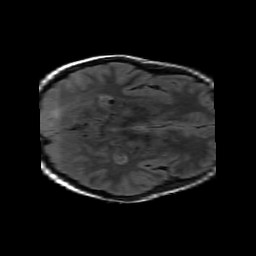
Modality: FLAIR
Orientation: axial
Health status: ill
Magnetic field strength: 3 T